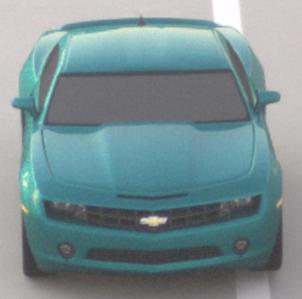
Make: Chevrolet
Model: Camaro Cabriolet 6.2 V8
Detailed model: Camaro (V) Coupé
Model produced from: 2011/09
Model produced until: 2014/02
Doors: 2
Color: blue
Road condition: dry road
Daytime: sunrise or sunset
Contrast: low contrast